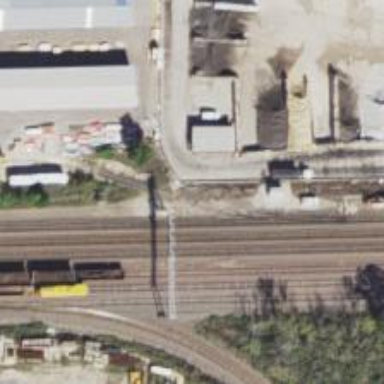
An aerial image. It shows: Railway signal.